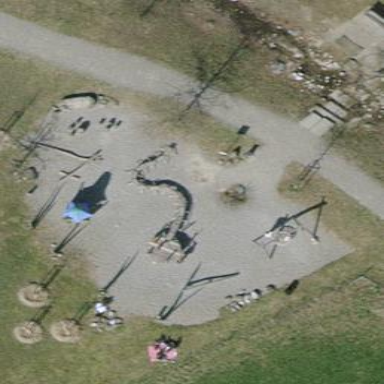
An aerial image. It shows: Playground area for leisure land.